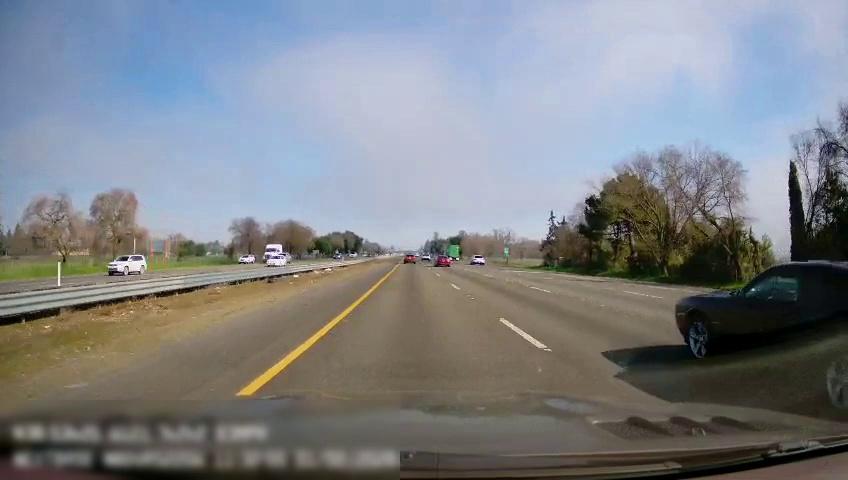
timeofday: Day
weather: Sunny
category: Drivable Space
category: Drivable Space
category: Vehicles | SUV
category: Vehicles | SUV
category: Vehicles | Truck
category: Vehicles | Car
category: Vehicles | Car
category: Vehicles | Car
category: Vehicles | Truck
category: Lanes | Current Lane
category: Lanes | Current Lane
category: Lanes | Alternate Lane
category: Lanes | Alternate Lane
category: Lanes | Alternate Lane